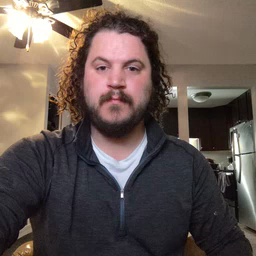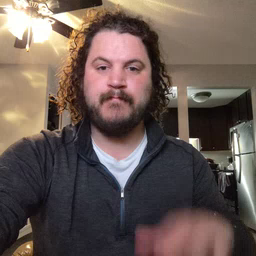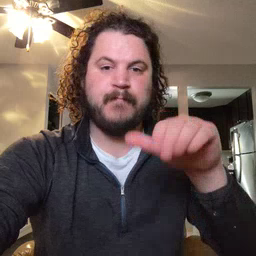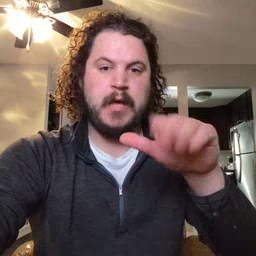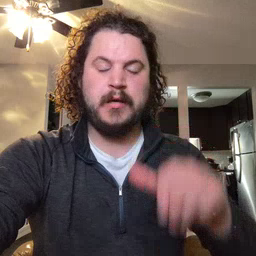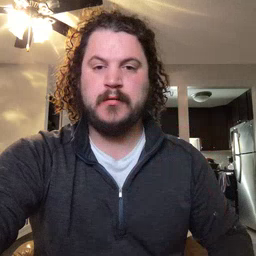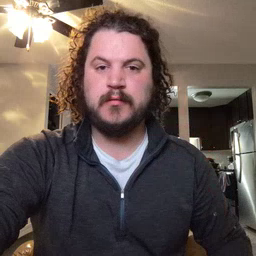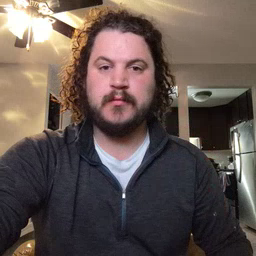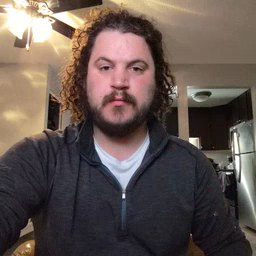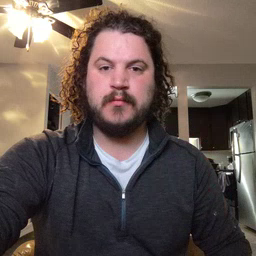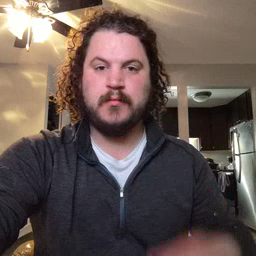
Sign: bye